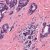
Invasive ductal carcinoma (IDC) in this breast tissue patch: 1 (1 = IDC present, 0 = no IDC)